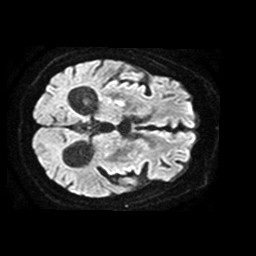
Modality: TRACE
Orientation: axial
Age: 67
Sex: female
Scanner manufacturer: philips
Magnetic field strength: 1.5 T
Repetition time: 3.627 s
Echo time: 0.09326 s